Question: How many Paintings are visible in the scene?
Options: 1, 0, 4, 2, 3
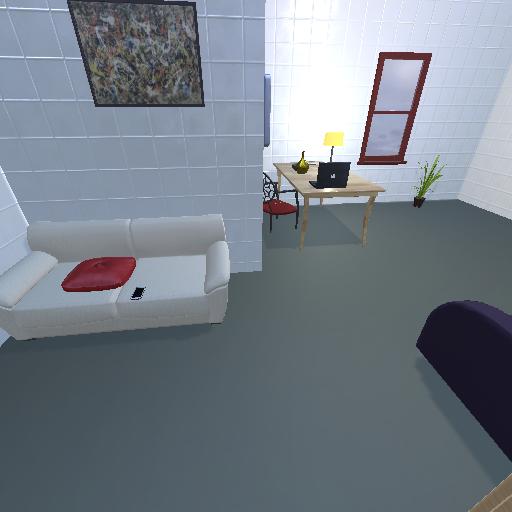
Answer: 1